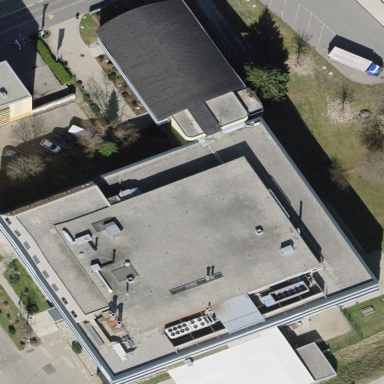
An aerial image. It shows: Industrial building with works.